Pattern: ToneCurve
Description: Randomly change the relationship between bright and dark areas of the image by manipulating its tone curve.
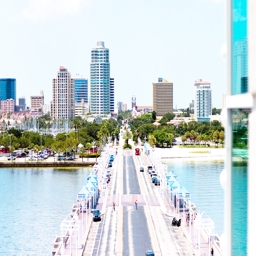
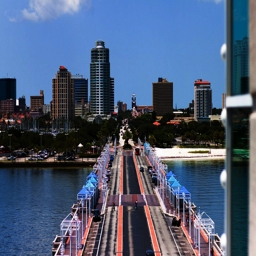
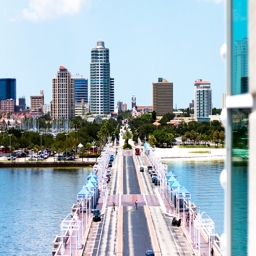
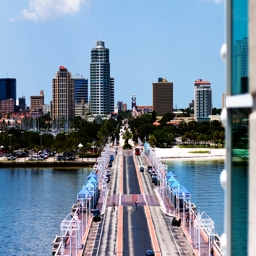